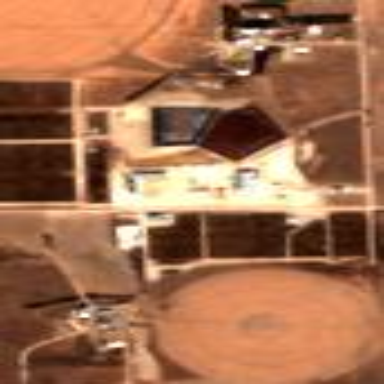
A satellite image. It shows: Farmyard dedicated to feedlot farming system.